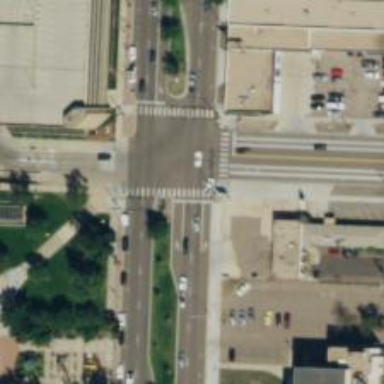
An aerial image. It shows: Pedestrian crossing with zebra markings on the footway.